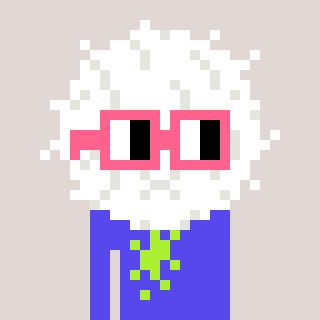
a pixel art character with square pink glasses, a cottonball-shaped head and a computerblue-colored body on a warm background